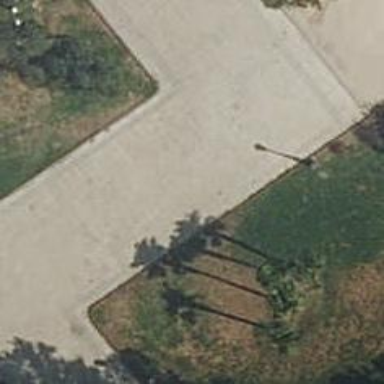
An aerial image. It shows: Footway made of paving stones.